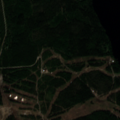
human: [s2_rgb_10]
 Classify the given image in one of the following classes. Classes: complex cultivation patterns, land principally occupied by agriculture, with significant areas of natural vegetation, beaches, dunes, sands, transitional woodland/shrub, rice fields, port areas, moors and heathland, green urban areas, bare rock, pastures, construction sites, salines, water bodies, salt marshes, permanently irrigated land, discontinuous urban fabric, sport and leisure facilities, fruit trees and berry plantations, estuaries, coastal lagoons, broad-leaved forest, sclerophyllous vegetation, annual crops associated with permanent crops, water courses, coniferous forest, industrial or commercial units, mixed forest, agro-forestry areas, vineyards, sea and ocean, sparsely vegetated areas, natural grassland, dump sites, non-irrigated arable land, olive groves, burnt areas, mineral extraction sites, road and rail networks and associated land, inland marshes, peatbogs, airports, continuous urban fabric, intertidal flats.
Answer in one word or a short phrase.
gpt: industrial or commercial units, sport and leisure facilities, mixed forest, water bodies